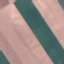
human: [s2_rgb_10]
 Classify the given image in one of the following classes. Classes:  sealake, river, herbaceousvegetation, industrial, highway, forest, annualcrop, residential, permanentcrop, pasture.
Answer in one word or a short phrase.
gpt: AnnualCrop